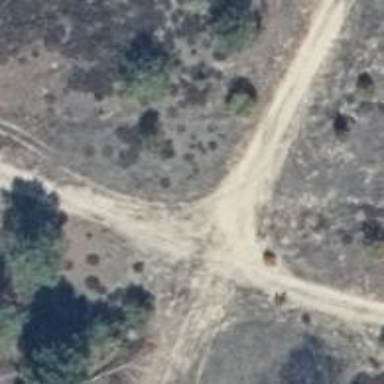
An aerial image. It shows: Sandy track road with grade 4 track type.